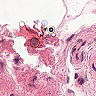
Metastatic tissue present: no